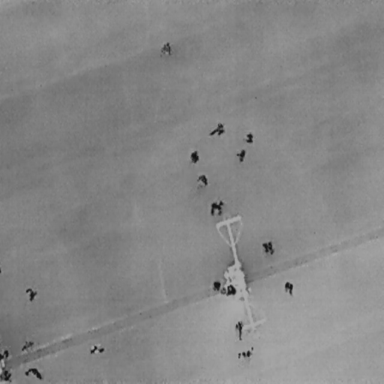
There are 17 People in the infrared image.